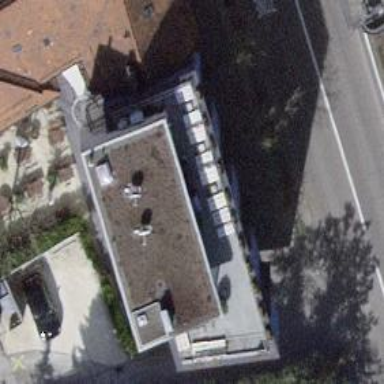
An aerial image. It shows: Hotel.